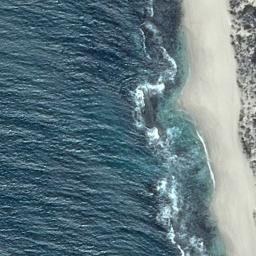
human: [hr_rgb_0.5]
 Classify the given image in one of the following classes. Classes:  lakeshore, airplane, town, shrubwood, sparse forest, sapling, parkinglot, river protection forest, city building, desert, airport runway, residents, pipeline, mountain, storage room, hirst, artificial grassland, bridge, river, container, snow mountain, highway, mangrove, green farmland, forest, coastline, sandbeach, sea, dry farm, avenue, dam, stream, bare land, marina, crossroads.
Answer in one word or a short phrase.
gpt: coastline